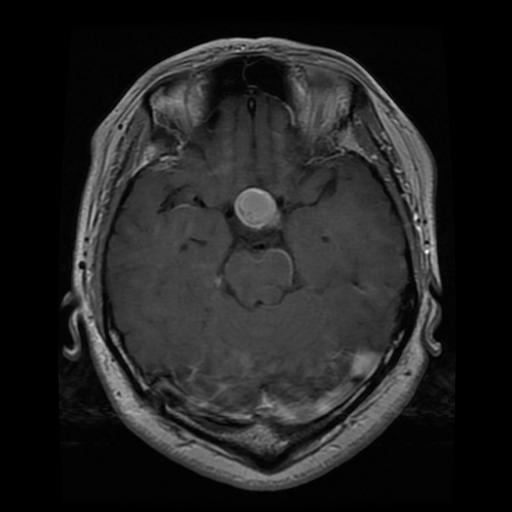
Label: pituitary